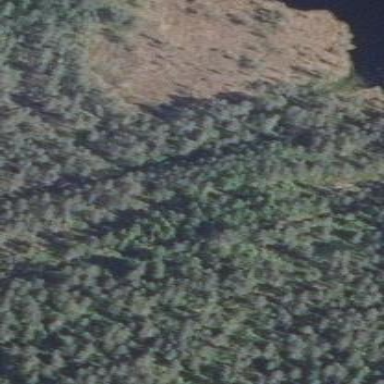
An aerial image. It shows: Needle-leaved woodland.